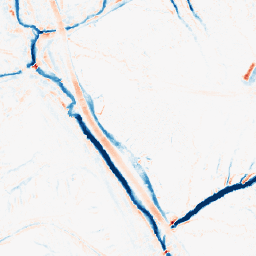
Category: morphological
Decomposition family: morphological
Decomposition parameters: operation: average
size: 5
Upsampling method: nearest
Upsampling parameters: scale: 2
Upsampling scale: 2